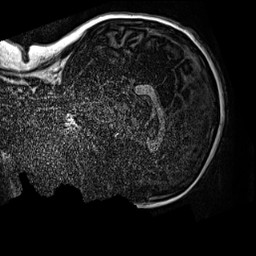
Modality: MP2RAGE
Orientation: sagittal
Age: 13
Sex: male
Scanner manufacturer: siemens
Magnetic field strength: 3 T
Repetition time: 4 s
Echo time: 0.00299 s